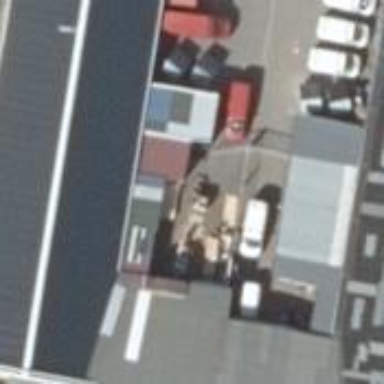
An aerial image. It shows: Industrial building.